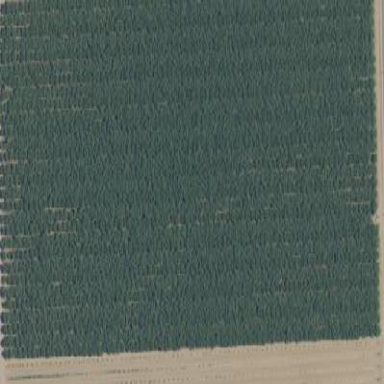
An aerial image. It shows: Almond orchard with rows of almond trees.